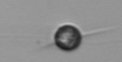
Label: Acanthoica_quattrospina